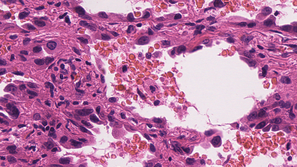
Tumor epithelial tissue: yes
Tumor-associated stroma tissue: yes
Normal tissue: no